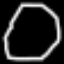
Label: octagon